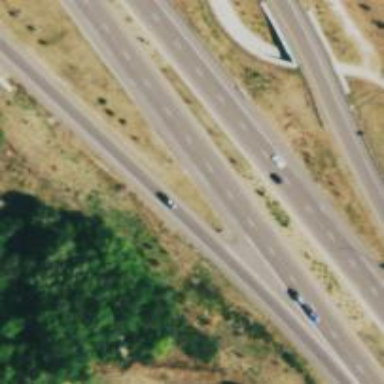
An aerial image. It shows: Expressway with asphalt surface classified as trunk highway.